Question: I'm trying to get the data from the rating column on this site <URL>}".
my attempt:
'''
library("rvest")
'%>%' <- magrittr::'%>%'
page <- read_html("https://www.ratingraph.com/tv-shows/one-piece-ratings-17673/")
table <- page %>%
html_nodes("table")
df <- table[2] %>%
html_table()
'''
These are the data I want:

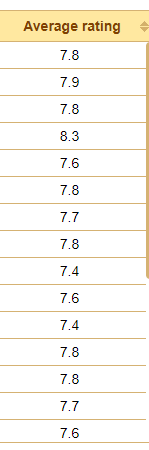
Answer: By inspecting the page and looking on the "Network" tab, you can see the call it makes to create the table.
The response is in JSON, which is easily parsed into an R list.
Much of this is probably unnecessary for your purpose, so you can shorten it.
If you want more than 25 rows, increase the length=25, or take it out.
'''
page <- httr::GET(
paste0("https://www.ratingraph.com/show-episodes-list/17673/?draw=1&columns%5B0%5D%5Bdata%5D=trend&",
"columns%5B0%5D%5Bname%5D=&columns%5B0%5D%5Bsearchable%5D=false&columns%5B0%5D%5Borderable%5D=true&columns%5B0%5D%5Bsearch%5D%5Bvalue%5D=&columns%5B0%5D%5Bsearch%5D%5Bregex%5D=false&columns%5B1%5D%5Bdata%5D=season&",
"columns%5B1%5D%5Bname%5D=&columns%5B1%5D%5Bsearchable%5D=false&columns%5B1%5D%5Borderable%5D=true&columns%5B1%5D%5Bsearch%5D%5Bvalue%5D=&columns%5B1%5D%5Bsearch%5D%5Bregex%5D=false&columns%5B2%5D%5Bdata%5D=episode&",
"columns%5B2%5D%5Bname%5D=&columns%5B2%5D%5Bsearchable%5D=false&columns%5B2%5D%5Borderable%5D=true&columns%5B2%5D%5Bsearch%5D%5Bvalue%5D=&columns%5B2%5D%5Bsearch%5D%5Bregex%5D=false&columns%5B3%5D%5Bdata%5D=name&",
"columns%5B3%5D%5Bname%5D=&columns%5B3%5D%5Bsearchable%5D=false&columns%5B3%5D%5Borderable%5D=true&columns%5B3%5D%5Bsearch%5D%5Bvalue%5D=&columns%5B3%5D%5Bsearch%5D%5Bregex%5D=false&columns%5B4%5D%5Bdata%5D=start&",
"columns%5B4%5D%5Bname%5D=&columns%5B4%5D%5Bsearchable%5D=false&columns%5B4%5D%5Borderable%5D=true&columns%5B4%5D%5Bsearch%5D%5Bvalue%5D=&columns%5B4%5D%5Bsearch%5D%5Bregex%5D=false&columns%5B5%5D%5Bdata%5D=total_votes&",
"columns%5B5%5D%5Bname%5D=&columns%5B5%5D%5Bsearchable%5D=false&columns%5B5%5D%5Borderable%5D=true&columns%5B5%5D%5Bsearch%5D%5Bvalue%5D=&columns%5B5%5D%5Bsearch%5D%5Bregex%5D=false&columns%5B6%5D%5Bdata%5D=average_rating&",
"columns%5B6%5D%5Bname%5D=&columns%5B6%5D%5Bsearchable%5D=false&columns%5B6%5D%5Borderable%5D=true&columns%5B6%5D%5Bsearch%5D%5Bvalue%5D=&columns%5B6%5D%5Bsearch%5D%5Bregex%5D=false&order%5B0%5D%5Bcolumn%5D=1&",
"order%5B0%5D%5Bdir%5D=asc&order%5B1%5D%5Bcolumn%5D=2&order%5B1%5D%5Bdir%5D=asc&start=0&length=25&search%5Bvalue%5D=&search%5Bregex%5D=false&_=", Sys.time() %>% as.numeric() %>% paste0("000")))
table <- page %>% httr::content(as = 'parsed')
avg_ratings <- sapply(table$data, '[[', 'average_rating') %>% as.numeric()
'''